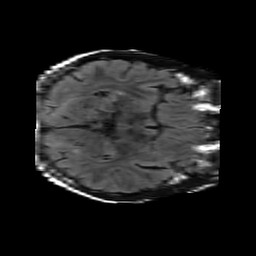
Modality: FLAIR
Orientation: axial
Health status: ill
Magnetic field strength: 3 T